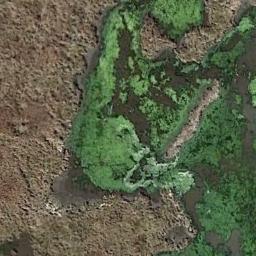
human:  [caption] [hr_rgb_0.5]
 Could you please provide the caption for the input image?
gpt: There is a straight path through this wetland .

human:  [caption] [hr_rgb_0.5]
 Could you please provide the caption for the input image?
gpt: The wetland consists of dry and green plants and water .

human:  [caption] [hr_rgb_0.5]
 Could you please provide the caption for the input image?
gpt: There is a large land mixed with green and brown in the river in a wetland .

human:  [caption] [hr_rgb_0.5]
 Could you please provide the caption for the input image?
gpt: There are many green plants in the wetland .

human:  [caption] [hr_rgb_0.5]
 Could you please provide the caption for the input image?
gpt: There are some green meadows and bare land on the wetland .